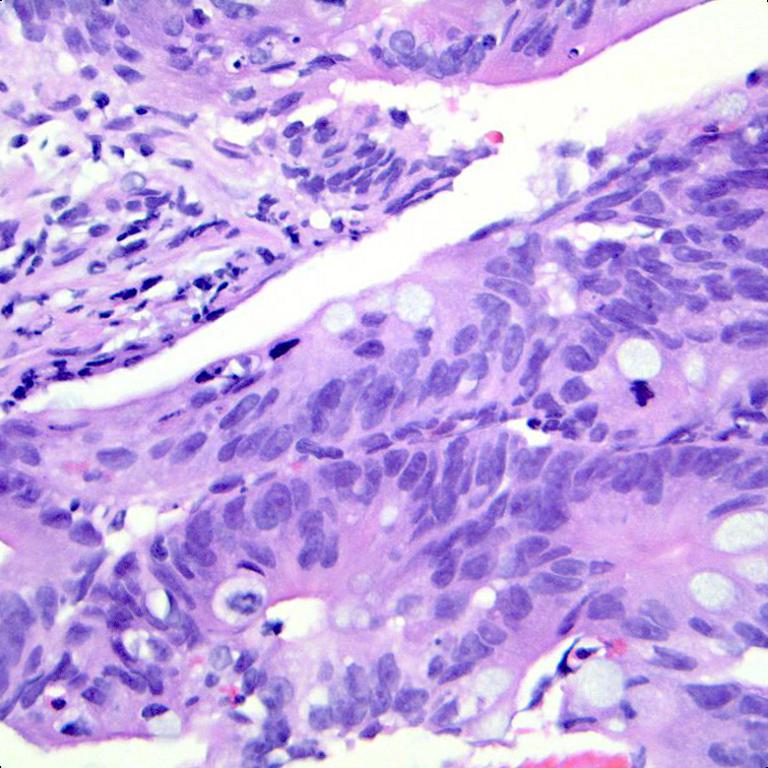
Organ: colon
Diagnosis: adenocarcinomas